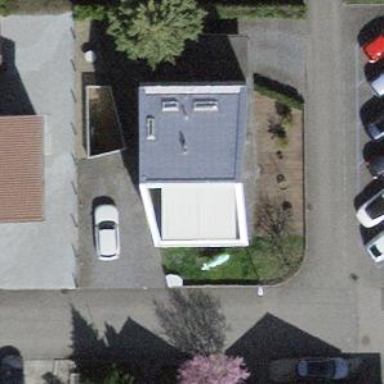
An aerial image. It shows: Building with tiled roof.